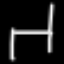
Label: chair